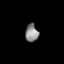
Tissue: lung
Cell type: Epithelial cells
Senescence score: 0.156
Nuclear area (px): 225
Mean DAPI intensity: 139.178